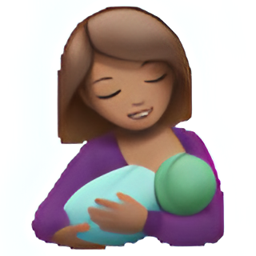
Name: breast feeding
Emoji: 🤱🏽
Group: People & Body
Sub-group: person-role